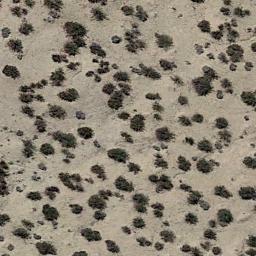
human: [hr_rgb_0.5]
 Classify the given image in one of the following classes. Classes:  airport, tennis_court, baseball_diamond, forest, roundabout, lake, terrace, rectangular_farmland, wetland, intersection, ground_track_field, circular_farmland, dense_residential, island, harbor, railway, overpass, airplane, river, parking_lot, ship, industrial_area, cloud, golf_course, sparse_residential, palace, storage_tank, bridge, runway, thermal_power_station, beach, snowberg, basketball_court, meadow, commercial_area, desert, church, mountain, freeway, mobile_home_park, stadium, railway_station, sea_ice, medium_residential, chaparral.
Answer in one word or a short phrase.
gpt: chaparral